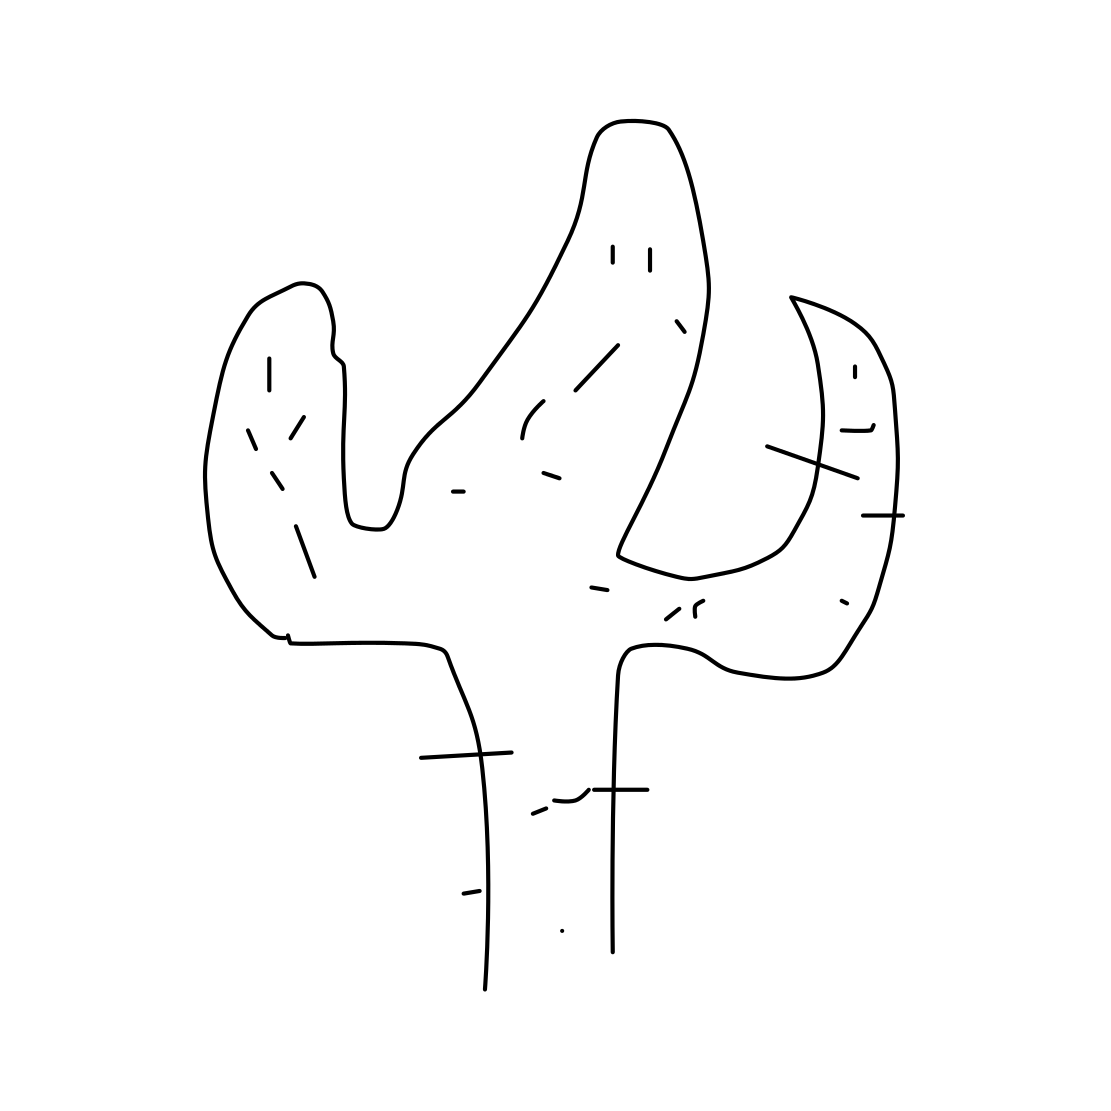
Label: cactus